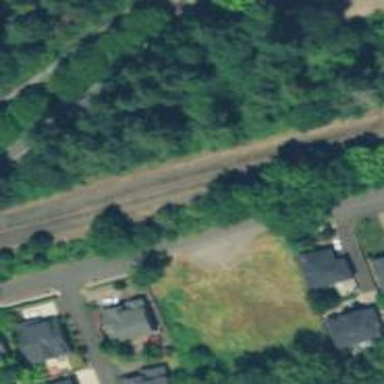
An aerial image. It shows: Railway siding with rails.